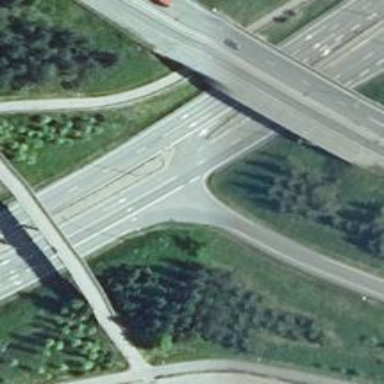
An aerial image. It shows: Trunk link highway.